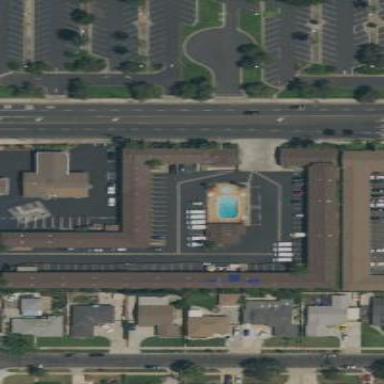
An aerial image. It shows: Hotel building.